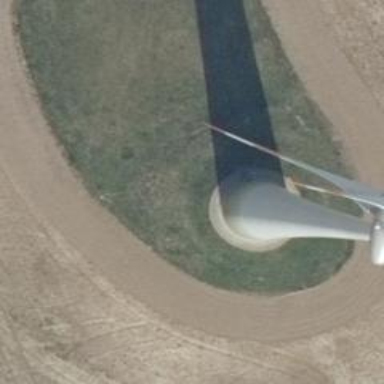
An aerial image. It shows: Wind generator is in the picture.